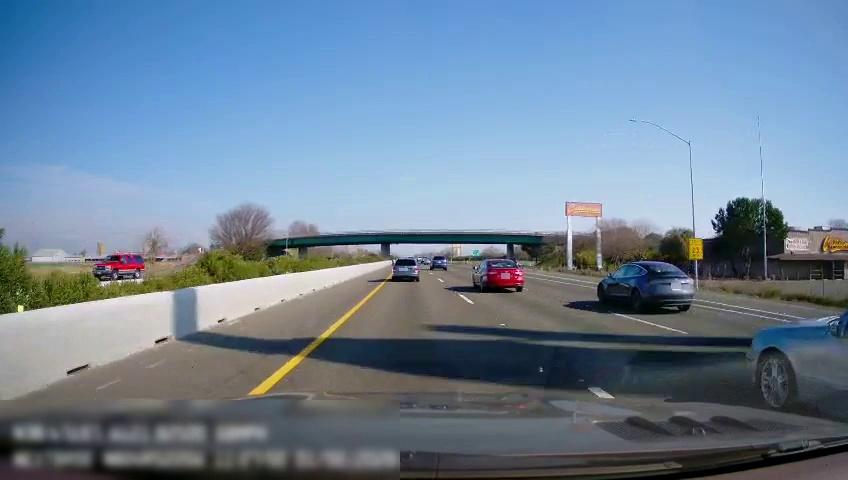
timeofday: Day
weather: Sunny
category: Drivable Space
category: Vehicles | Van
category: Vehicles | SUV
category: Vehicles | Car
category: Vehicles | Car
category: Vehicles | SUV
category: Vehicles | Car
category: Lanes | Current Lane
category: Lanes | Current Lane
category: Lanes | Alternate Lane
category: Lanes | Alternate Lane
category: Lanes | Alternate Lane
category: Traffic | Signs